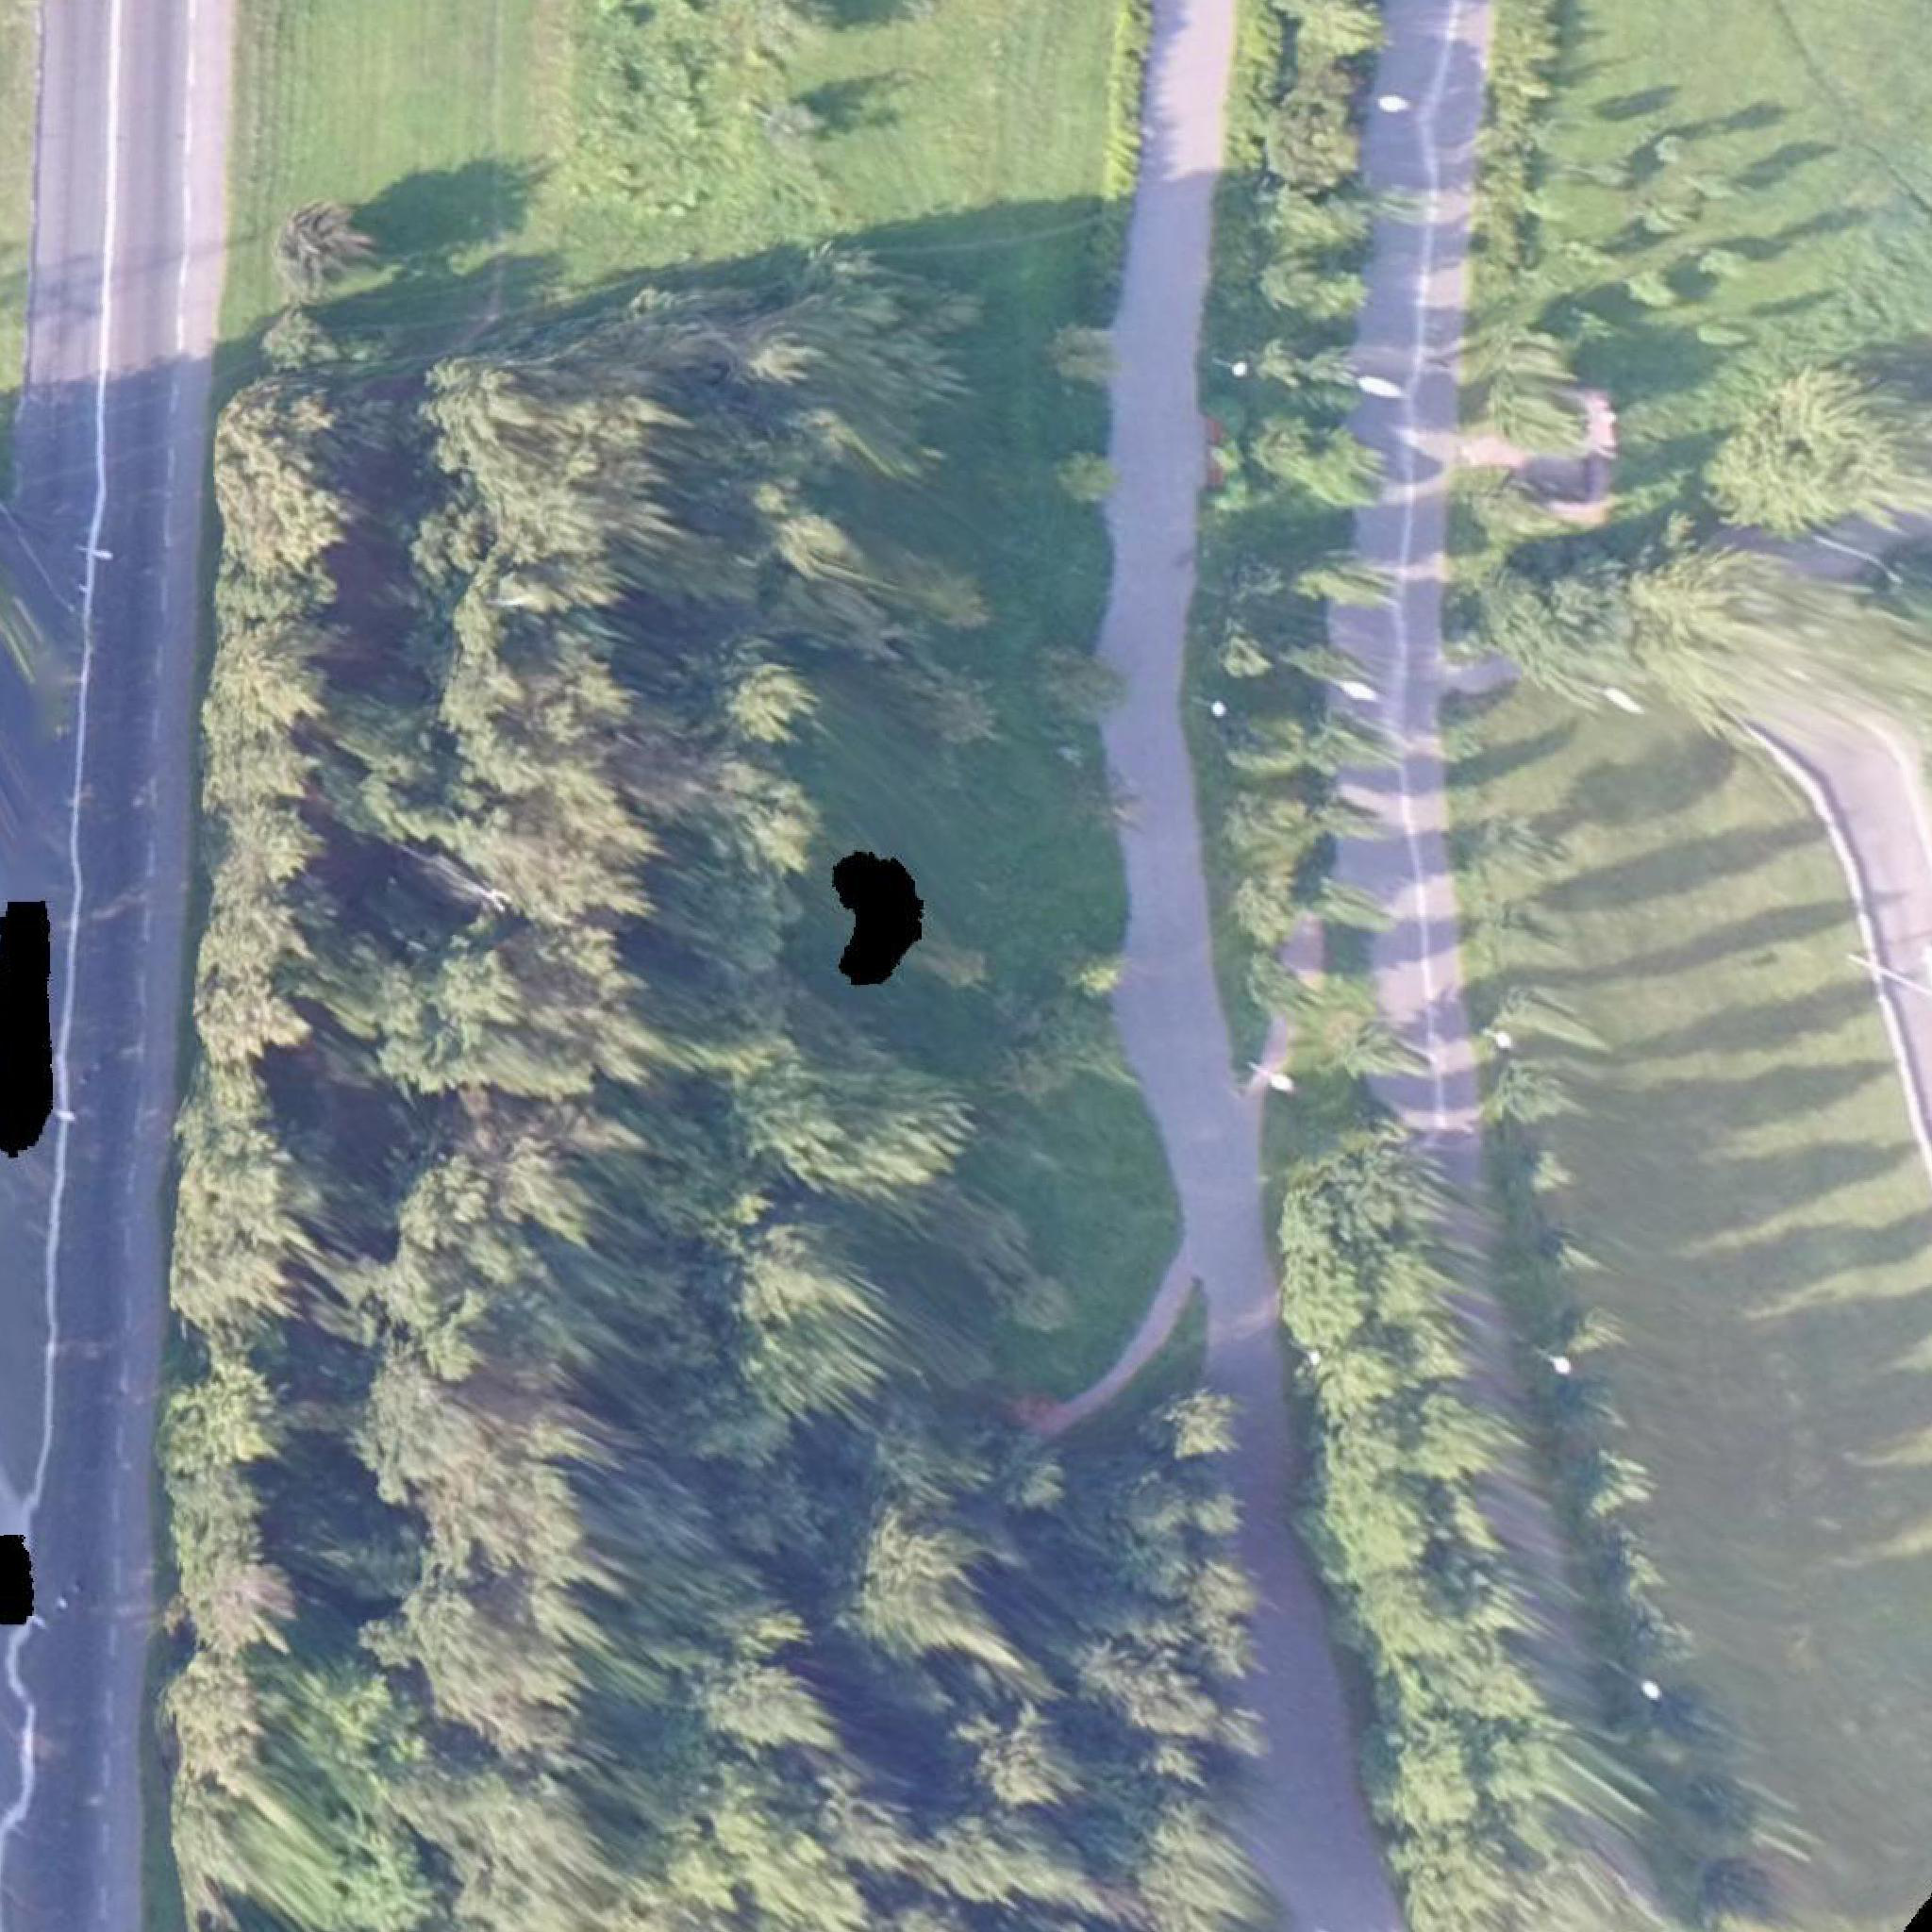
Biome: Sarmatic mixed forests